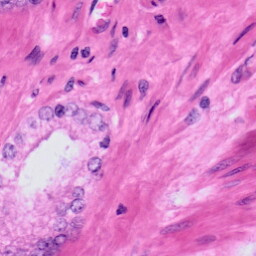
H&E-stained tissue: Prostate